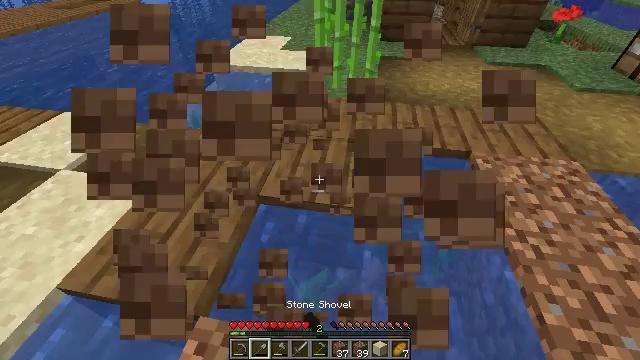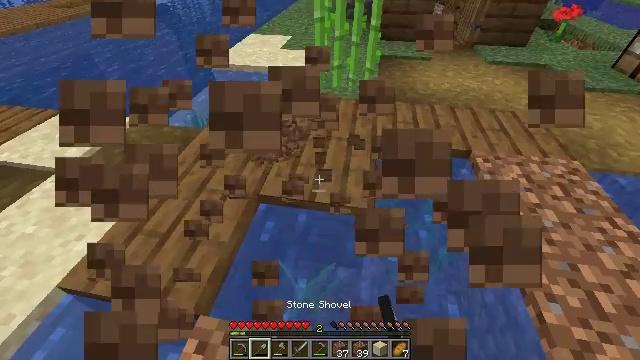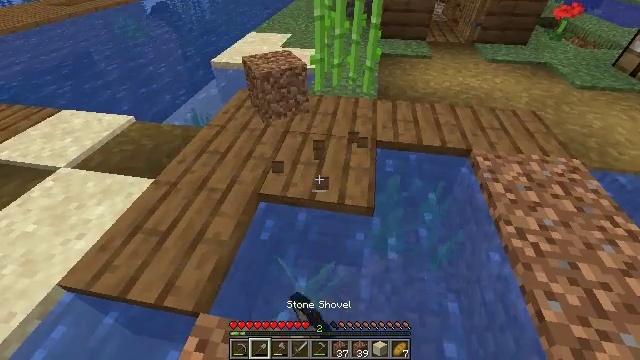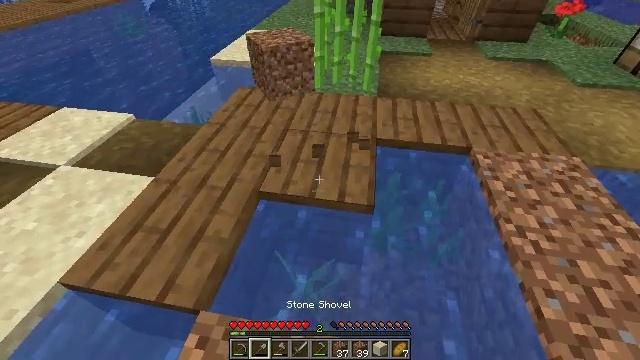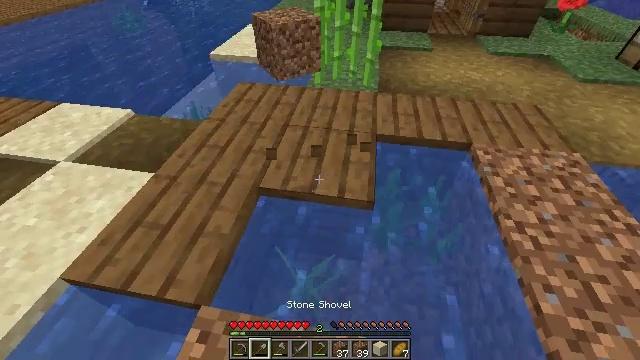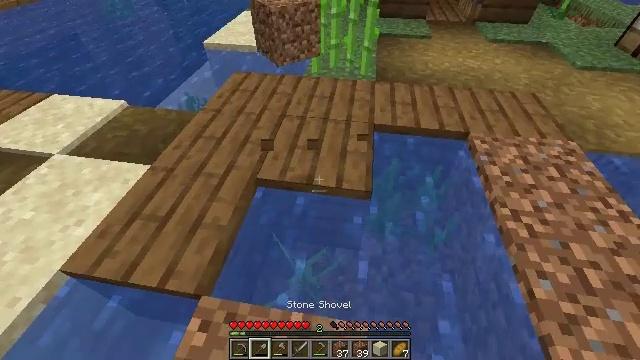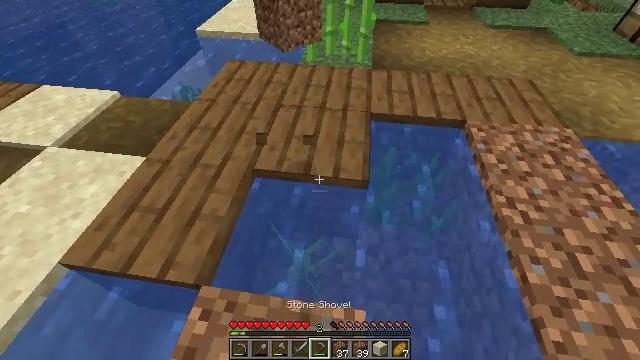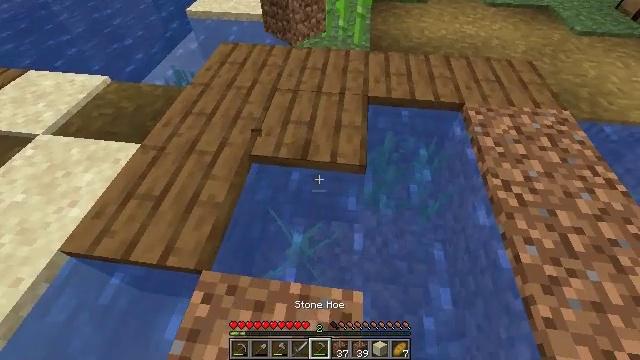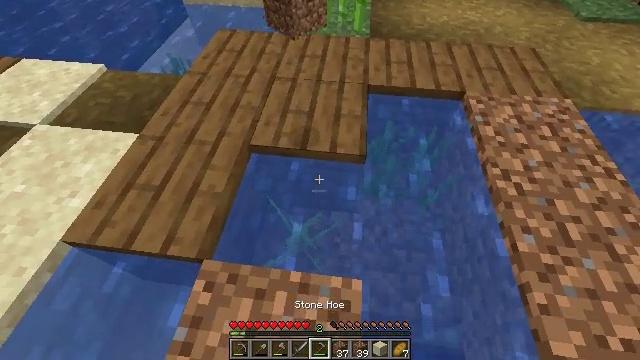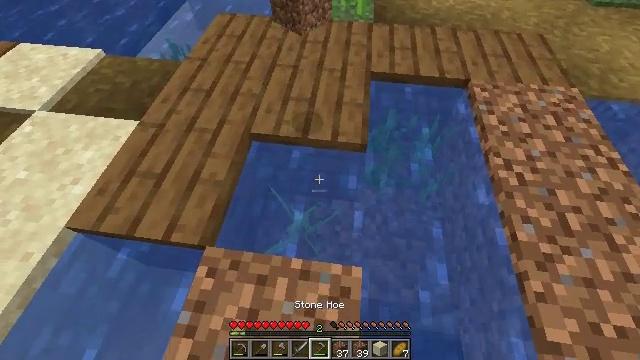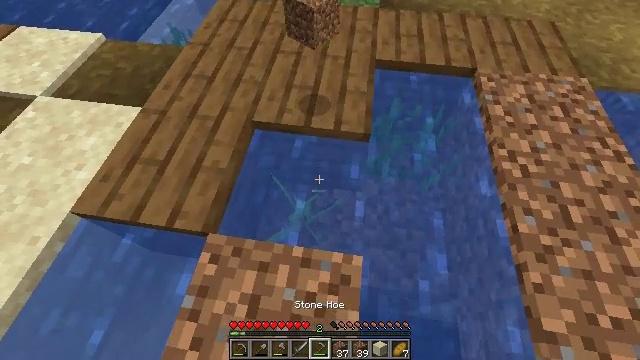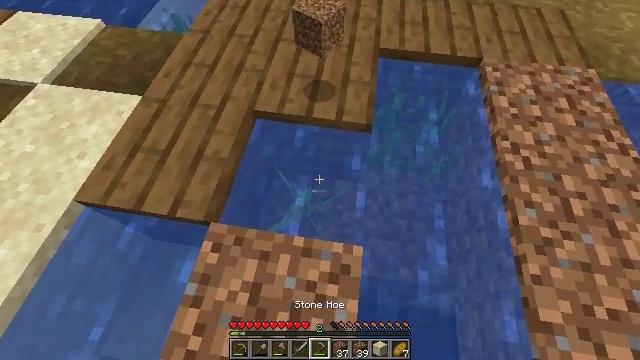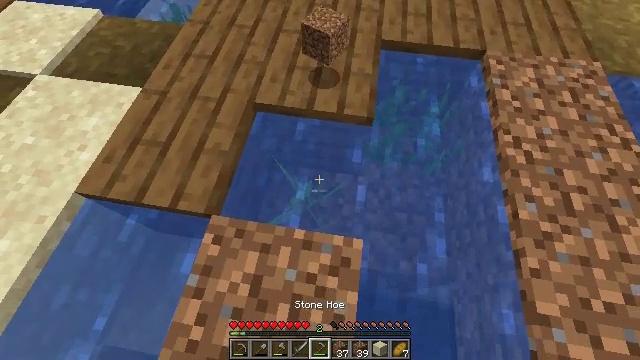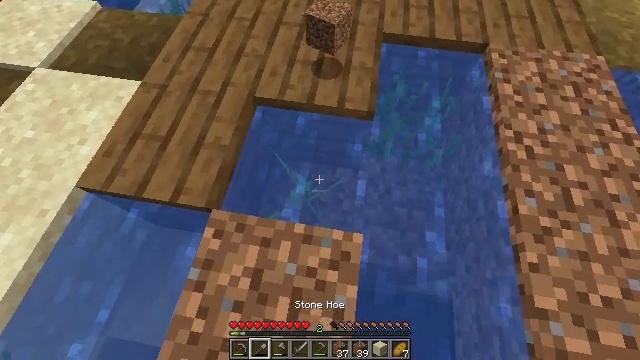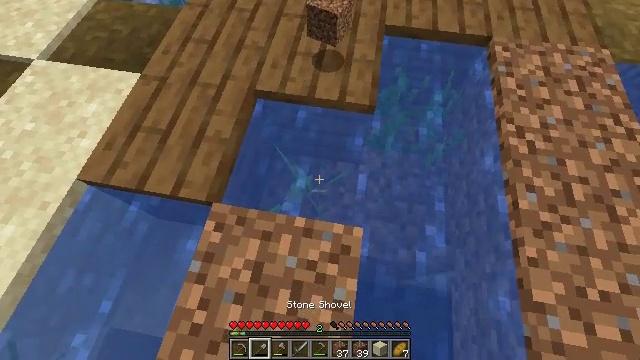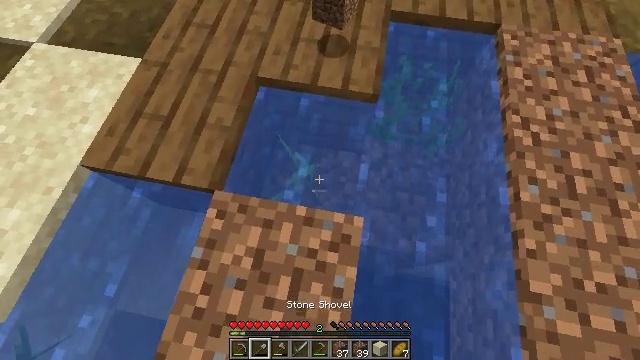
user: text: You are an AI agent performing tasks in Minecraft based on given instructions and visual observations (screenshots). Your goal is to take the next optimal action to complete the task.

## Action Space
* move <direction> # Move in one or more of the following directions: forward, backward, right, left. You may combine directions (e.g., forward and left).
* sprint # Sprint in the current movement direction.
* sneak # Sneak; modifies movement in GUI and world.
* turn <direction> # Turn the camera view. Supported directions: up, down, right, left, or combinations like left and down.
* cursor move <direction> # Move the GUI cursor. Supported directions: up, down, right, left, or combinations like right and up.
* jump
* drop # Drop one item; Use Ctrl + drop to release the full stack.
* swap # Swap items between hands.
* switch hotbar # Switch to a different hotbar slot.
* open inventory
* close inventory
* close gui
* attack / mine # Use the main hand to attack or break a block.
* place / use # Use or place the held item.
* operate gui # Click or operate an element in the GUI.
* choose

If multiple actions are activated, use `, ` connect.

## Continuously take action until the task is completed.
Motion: motion action
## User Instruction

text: Mine the kelp to collect it for resources.
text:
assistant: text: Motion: attack / mine
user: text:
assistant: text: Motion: attack / mine
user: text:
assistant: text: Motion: no_op
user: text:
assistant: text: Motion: no_op
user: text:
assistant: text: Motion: turn down
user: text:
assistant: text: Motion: turn down, switch to hotbar 5
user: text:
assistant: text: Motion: turn down, switch to hotbar 5
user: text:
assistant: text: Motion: turn down, switch to hotbar 5
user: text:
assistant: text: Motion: turn down, switch to hotbar 5
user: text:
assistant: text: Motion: turn down
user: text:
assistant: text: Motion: turn down
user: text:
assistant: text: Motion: turn down
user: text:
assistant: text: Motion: turn down, switch to hotbar 2
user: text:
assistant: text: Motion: turn down, switch to hotbar 2
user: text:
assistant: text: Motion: turn down, switch to hotbar 2
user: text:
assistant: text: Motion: attack / mine, switch to hotbar 2
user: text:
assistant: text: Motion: attack / mine
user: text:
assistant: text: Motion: attack / mine
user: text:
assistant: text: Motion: no_op
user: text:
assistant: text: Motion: no_op
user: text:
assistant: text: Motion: no_op